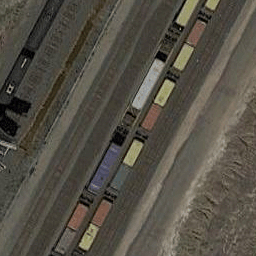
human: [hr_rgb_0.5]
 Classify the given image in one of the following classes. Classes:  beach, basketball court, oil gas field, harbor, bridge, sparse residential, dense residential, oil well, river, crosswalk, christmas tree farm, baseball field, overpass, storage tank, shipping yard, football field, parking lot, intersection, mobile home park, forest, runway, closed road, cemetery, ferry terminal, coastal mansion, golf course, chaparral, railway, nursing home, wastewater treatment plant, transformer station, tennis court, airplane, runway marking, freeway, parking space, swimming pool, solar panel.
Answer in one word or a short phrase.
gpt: shipping yard